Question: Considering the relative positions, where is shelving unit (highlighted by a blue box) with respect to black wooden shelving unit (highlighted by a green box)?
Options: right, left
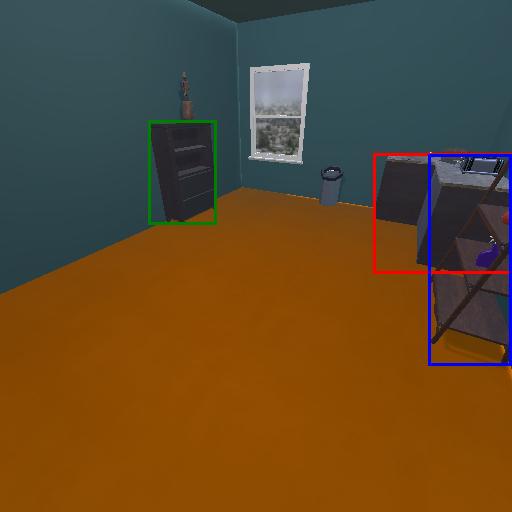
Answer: right